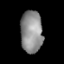
Tissue: lung
Cell type: Epithelial cells
Senescence score: 0.1192
Nuclear area (px): 905
Mean DAPI intensity: 141.949